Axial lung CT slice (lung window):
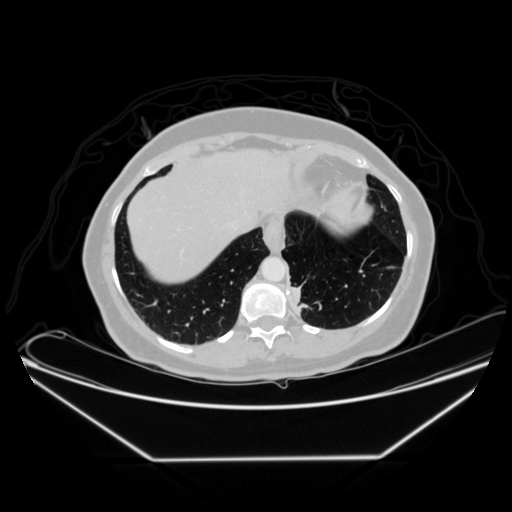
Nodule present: no